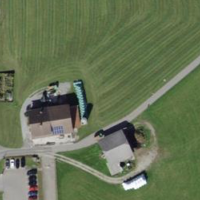
EUNIS habitat code: 24
Species observed at this site:
Trifolium pratense